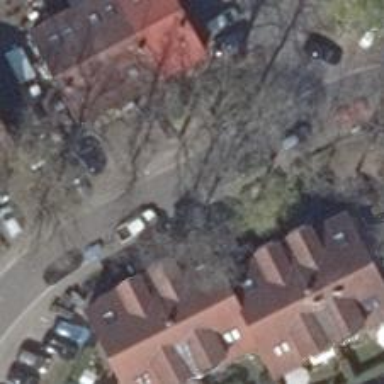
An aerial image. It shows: Residential road.